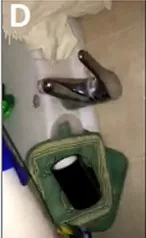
The door.
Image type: medical_photograph (other_medical_photograph)